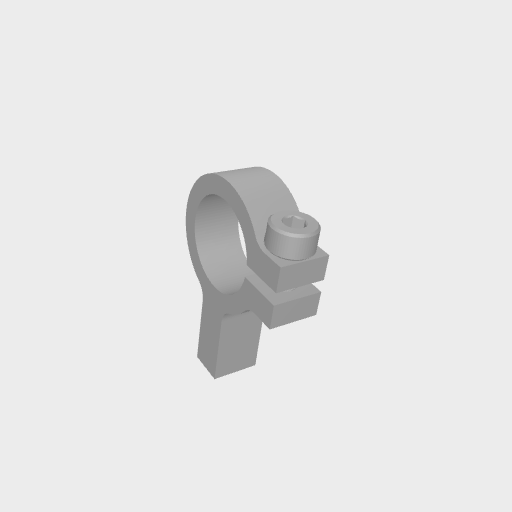
Part: Side1Post1ClampingMount15ID